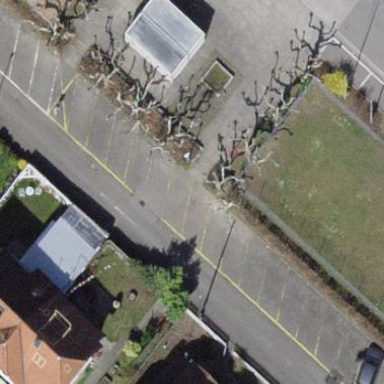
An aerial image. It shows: Street side parking area.